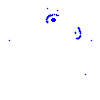
Particle: electron